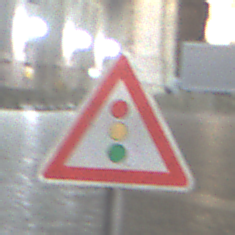
Verkehrszeichen: Lichtzeichenanlage
Umgebung: Outdoor, Urban
Tageszeit: Night
Wetter: PartlyCloudy
Licht: Artificial
Jahreszeit: NotSpecified
Kontrast: HighContrast